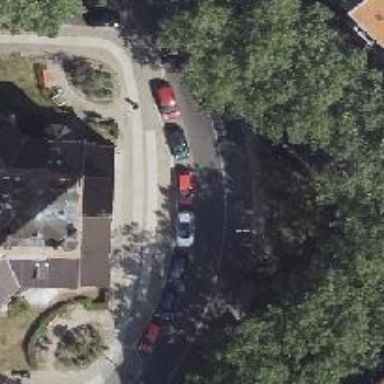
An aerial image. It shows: Tertiary road with asphalt surface. There is parking lane on the right.